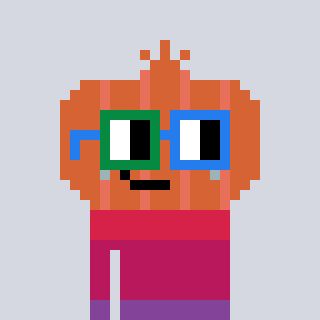
a pixel art character with square green and blue glasses, a onion-shaped head and a grayscale-colored body on a cool background